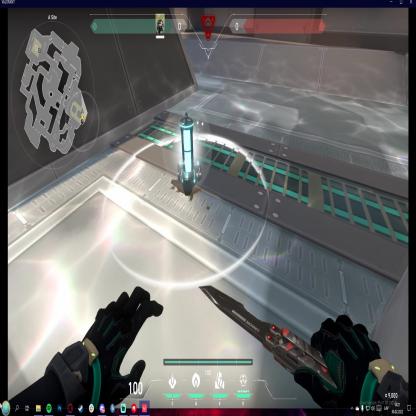
Label: planted spike